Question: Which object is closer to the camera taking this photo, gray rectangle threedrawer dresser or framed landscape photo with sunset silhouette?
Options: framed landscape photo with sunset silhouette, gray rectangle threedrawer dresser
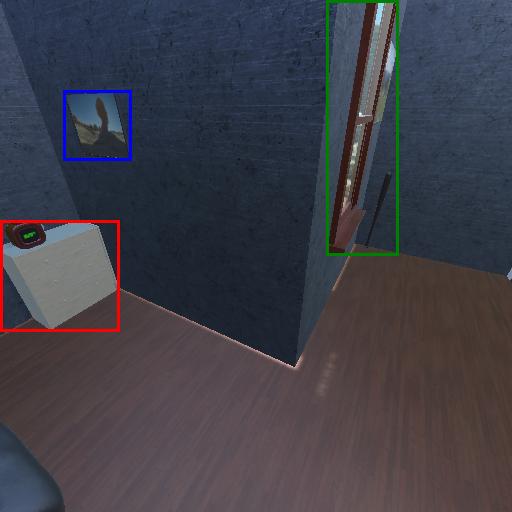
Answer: framed landscape photo with sunset silhouette